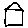
Label: house